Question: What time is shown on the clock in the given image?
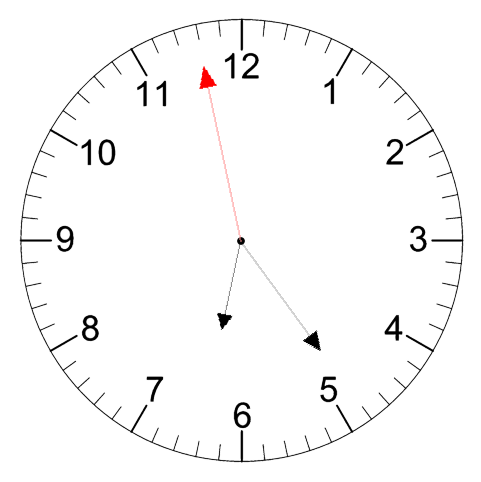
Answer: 06:23:58